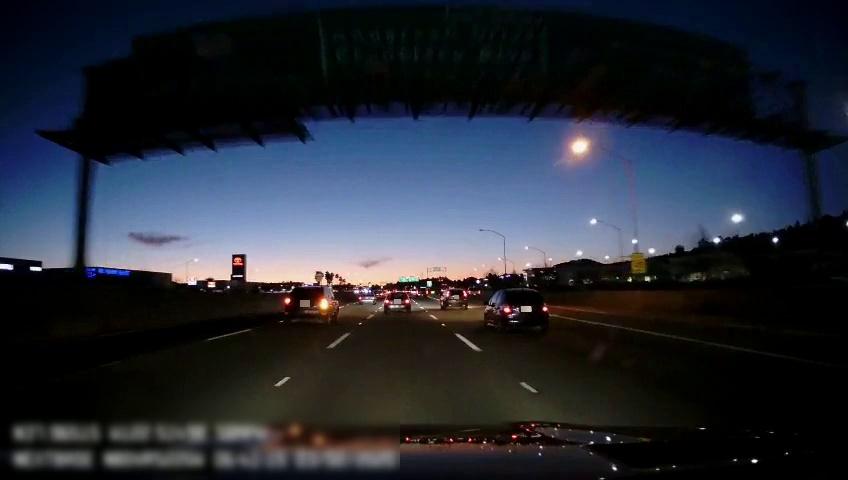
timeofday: Night
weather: Other
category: Drivable Space
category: Vehicles | SUV
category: Vehicles | SUV
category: Vehicles | SUV
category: Vehicles | Car
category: Vehicles | Car
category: Vehicles | Car
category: Lanes | Current Lane
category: Lanes | Current Lane
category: Lanes | Alternate Lane
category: Lanes | Alternate Lane
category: Lanes | Alternate Lane
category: Traffic | Signs
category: Traffic | Signs
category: Traffic | Signs